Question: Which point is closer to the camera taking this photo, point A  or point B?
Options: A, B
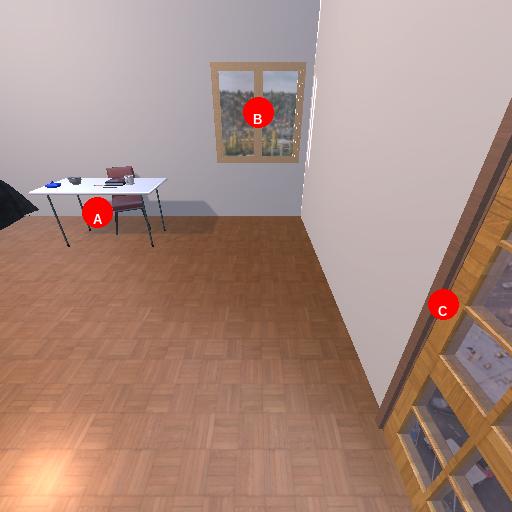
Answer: A